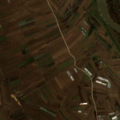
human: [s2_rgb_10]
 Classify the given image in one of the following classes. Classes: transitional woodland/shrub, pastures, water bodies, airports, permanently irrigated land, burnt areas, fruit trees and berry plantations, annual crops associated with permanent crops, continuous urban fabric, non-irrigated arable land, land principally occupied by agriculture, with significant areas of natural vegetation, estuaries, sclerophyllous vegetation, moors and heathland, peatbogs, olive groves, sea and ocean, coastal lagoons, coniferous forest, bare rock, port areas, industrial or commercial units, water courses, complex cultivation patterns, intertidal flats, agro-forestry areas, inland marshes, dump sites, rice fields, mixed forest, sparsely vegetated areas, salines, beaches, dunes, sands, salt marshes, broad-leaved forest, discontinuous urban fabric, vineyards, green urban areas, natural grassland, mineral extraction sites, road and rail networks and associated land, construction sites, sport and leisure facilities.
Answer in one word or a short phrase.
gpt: non-irrigated arable land, land principally occupied by agriculture, with significant areas of natural vegetation, transitional woodland/shrub, water courses